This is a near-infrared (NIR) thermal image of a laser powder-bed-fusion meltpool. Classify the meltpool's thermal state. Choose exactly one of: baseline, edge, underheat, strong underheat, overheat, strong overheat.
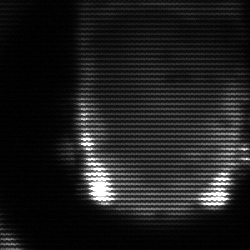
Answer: baseline